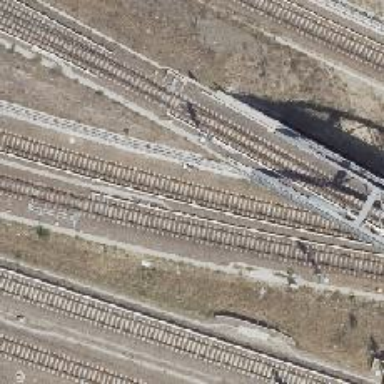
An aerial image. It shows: Railway signal.